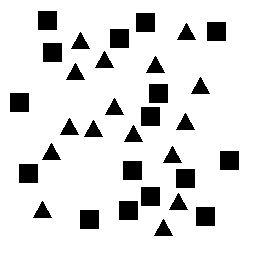
Squares: 16
Triangles: 16
Stars: 0
Total shapes: 32